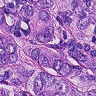
Metastatic tissue present: yes